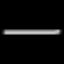
Label: line